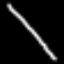
Label: line